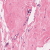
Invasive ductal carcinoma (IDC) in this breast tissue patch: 0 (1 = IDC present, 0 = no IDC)